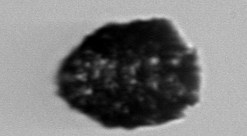
Label: Stenosemella_pacifica